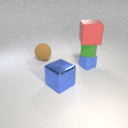
large brown rubber sphere to the left of small blue rubber cube